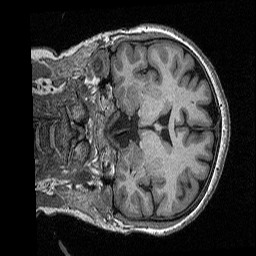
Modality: T1w
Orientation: coronal
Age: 47
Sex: female
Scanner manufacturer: siemens
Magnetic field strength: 3 T
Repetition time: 2.3 s
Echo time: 0.00298 s